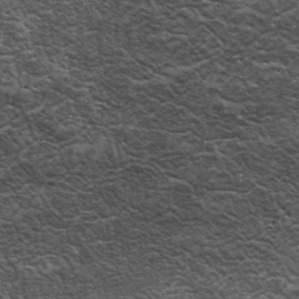
Label: frost